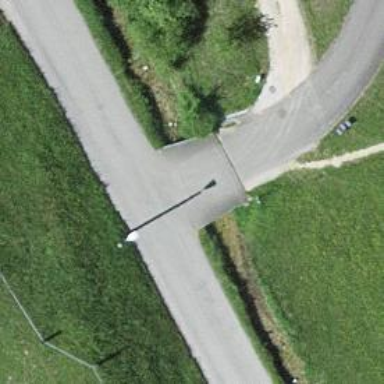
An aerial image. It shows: Asphalt road in living street with no sidewalk.